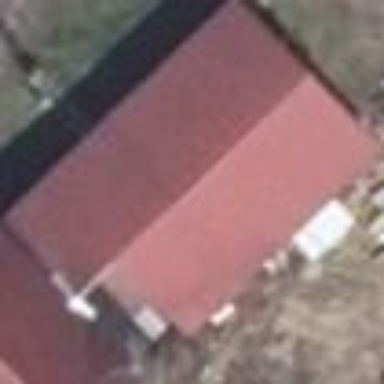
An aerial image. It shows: Building.